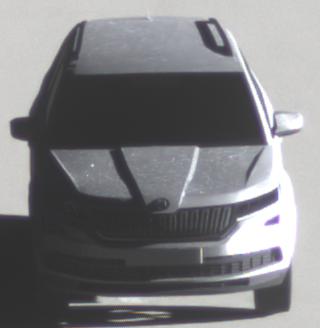
Make: Skoda
Model: Kodiaq 1.4 TSI
Detailed model: Kodiaq
Model produced from: 2017/03
Model produced until: 2018/05
Doors: 5
Color: white
Road condition: dry road
Daytime: morning or afternoon
Contrast: high contrast